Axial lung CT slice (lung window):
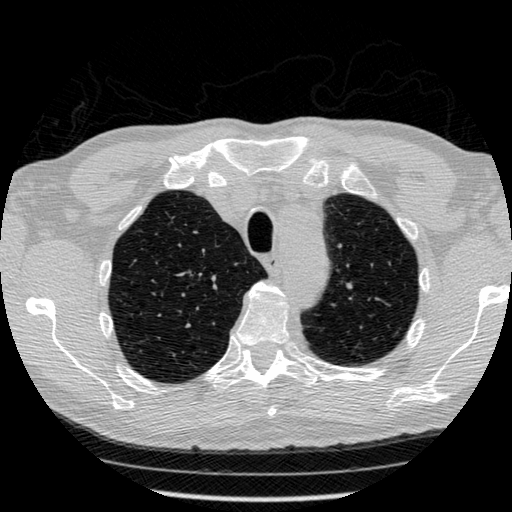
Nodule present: no